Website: bh-photo
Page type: payment
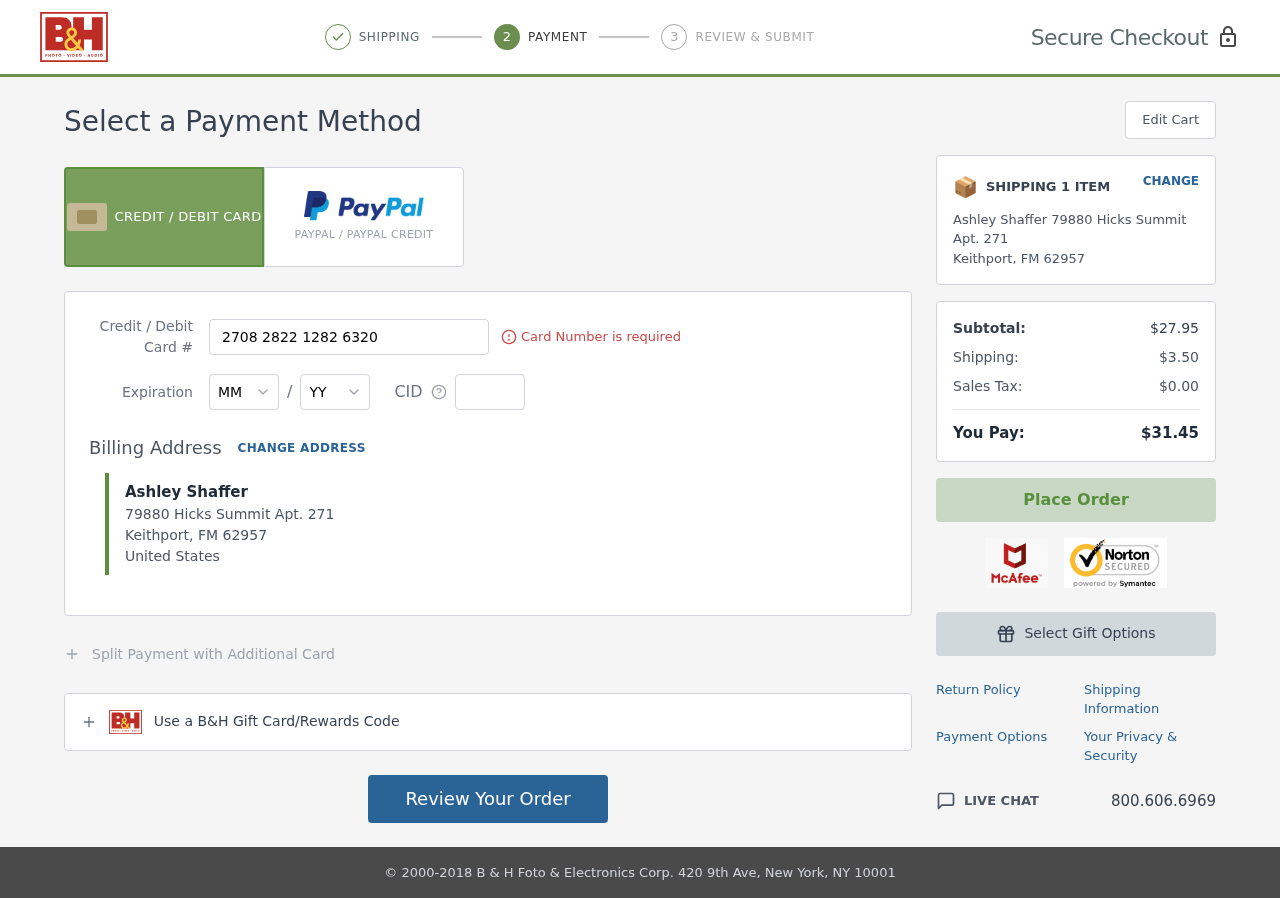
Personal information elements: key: PII_CARD_CVV
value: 365
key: PII_CARD_EXPIRY_MONTH
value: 08
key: PII_CARD_EXPIRY_YEAR
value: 27
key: PII_CARD_NUMBER
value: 2708 2822 1282 6320
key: PII_CITY
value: Keithport
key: PII_COUNTRY
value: United States
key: PII_FULLNAME
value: Ashley Shaffer
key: PII_POSTCODE
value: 62957
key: PII_STATE_ABBR
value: FM
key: PII_STREET
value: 79880 Hicks Summit Apt. 271
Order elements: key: ORDER_NUM_ITEMS
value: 1
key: ORDER_SUBTOTAL
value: $27.95
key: ORDER_SHIPPING_COST
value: $3.50
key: ORDER_TAX
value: $0.00
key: ORDER_TOTAL
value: $31.45